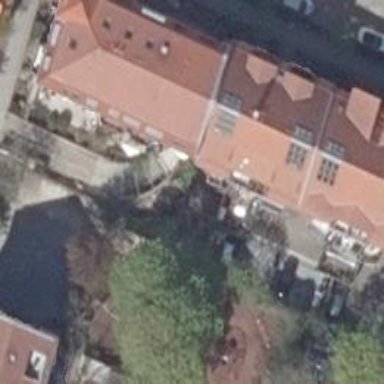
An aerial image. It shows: Apartments housed in building with gambrel roof.